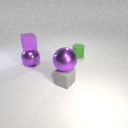
small green rubber cylinder behind large purple metal sphere